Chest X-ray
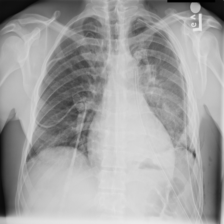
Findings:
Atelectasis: negative
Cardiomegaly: negative
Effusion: negative
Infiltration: negative
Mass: negative
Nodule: negative
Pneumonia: negative
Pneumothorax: negative
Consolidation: negative
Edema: negative
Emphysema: negative
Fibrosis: negative
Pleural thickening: negative
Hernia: negative